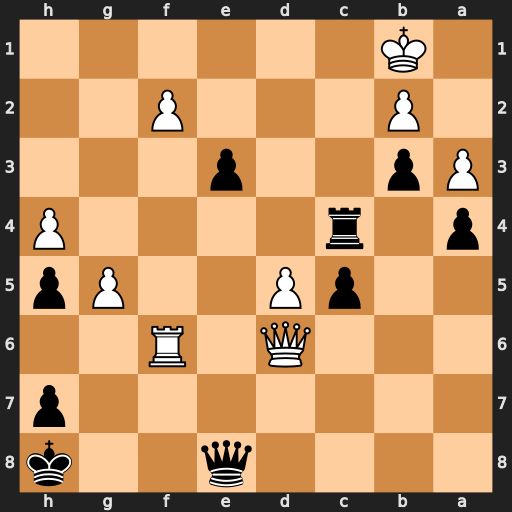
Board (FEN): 4q2k/7p/3Q1R2/2pP2Pp/p1r4P/Pp2p3/1P3P2/1K6
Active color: b
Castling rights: -
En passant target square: -
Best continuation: Qe4+ Ka1 Rc1#